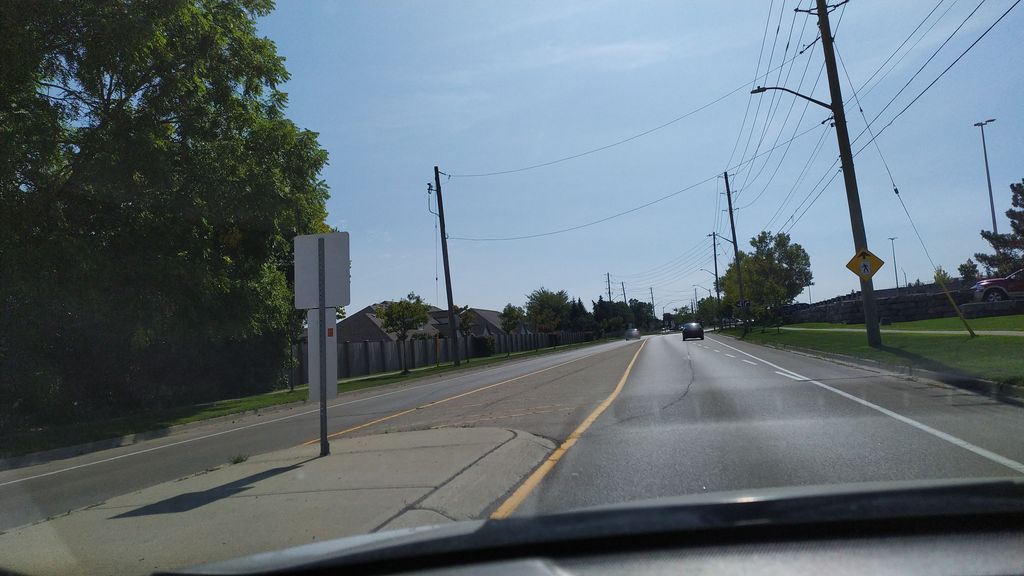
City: kitchener-waterloo